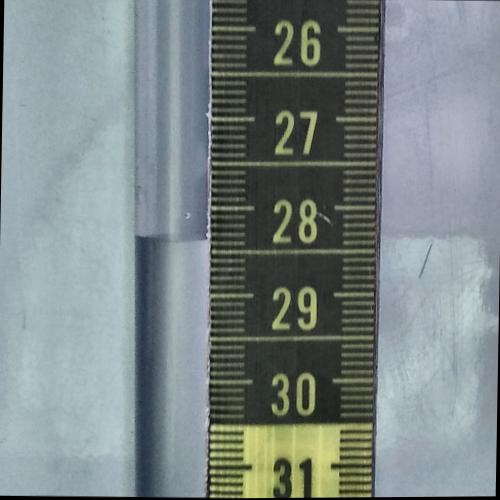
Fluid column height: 28.4 cm